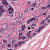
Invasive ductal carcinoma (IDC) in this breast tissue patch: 0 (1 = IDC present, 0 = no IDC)